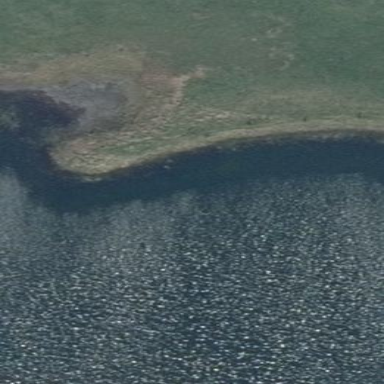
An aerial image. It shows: Serene pond surrounded by nature.